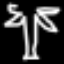
Label: palm tree